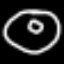
Label: donut